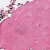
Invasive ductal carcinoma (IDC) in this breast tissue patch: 0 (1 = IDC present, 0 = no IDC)